Question: I make a sort of rebranding and rename all root folders inside the project. Smartgit sees all files as missing and untracked. When I commit some of them are marked as 'renamed' in log but a lot of them not. I don't want to lose the connection with fork source for these files. I don't change anything inside the files, just rename all root folders and some files inside.
I perform rename via Total Commander mass rename functionallity. It would take a long time to rename those manually with 'git mv'.
What can I do to help git to detect the renames?
I found out that it detects renaming only on recently added files which did not exist in the fork source.
I created 2 clones to test this behavior.
1. Changed one file, commit and push in clone 1.
2. Performed rename in clone 2, commit, pull.
And now I have a rebase conflict in clone 2. Seems like it actually detects rename but why then conflict?

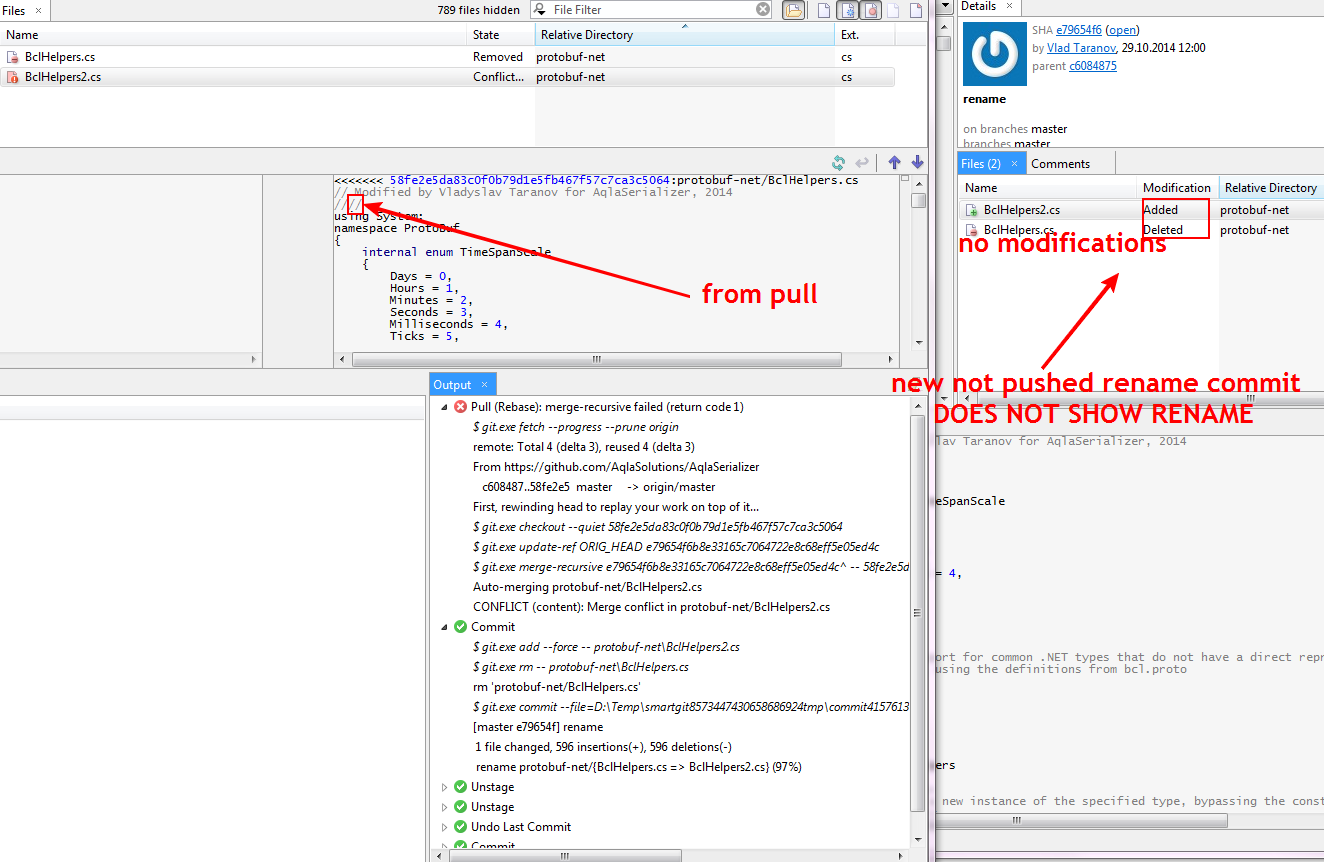
Answer: Git does not track renames at commit time[1], but always calculates them on the fly. Hence, there is nothing you can do about it. See also:
<URL>
<URL>